Question: Can we set below shape on image with 'UIImageView'.
Any idea!
Thanks

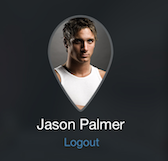
Answer: Yes, you can set a shape on UIImage. First, add a Mask image(which shape you want) in your project. and write these code.
'''
[yourImageView setImage:[self createMaskImage:yourImage withMask:MaskImage]];
- (UIImage*) createMaskImage:(UIImage *)image withMask:(UIImage *)maskImage {
CGImageRef maskRef = maskImage.CGImage;
CGImageRef mask = CGImageMaskCreate(CGImageGetWidth(maskRef),
CGImageGetHeight(maskRef),
CGImageGetBitsPerComponent(maskRef),
CGImageGetBitsPerPixel(maskRef),
CGImageGetBytesPerRow(maskRef),
CGImageGetDataProvider(maskRef), NULL, false);
CGImageRef masked = CGImageCreateWithMask([image CGImage], mask);
return [UIImage imageWithCGImage:masked];
}
'''